Question: I new to SSRS, need to develop SSRS report to show data in horizontal layout inline as shown below is pix and data, Please guide with your help:

'''
ID Type ID
1 Drawings True
2 Shop Drawing False
3 Samples False
4 Specification True
5 Diskettes False
6 CD Disc False
7 Bulletin False
8 Site Instruction False
9 Sketches True
10 Submittal False
11 Product Literature False
12 Other False
'''
Regards
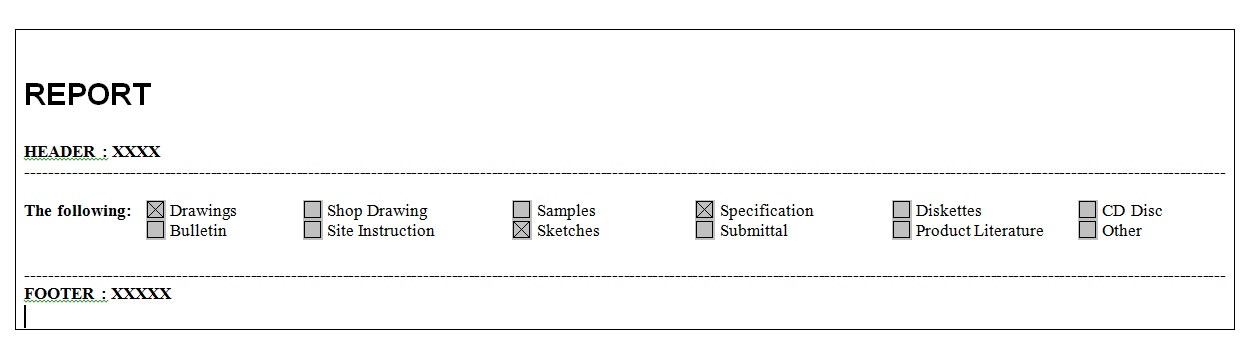
Answer: Here's one approach to consider:
Create a matrix with one Row Group and one Column Group. Remove the row/column header rows and add a new column, so you only have two textboxes in the matrix body:

Set the Row Group expression to:
'''
=Ceiling(RowNumber(Nothing) / 6)
'''
Set the Column Group expression to:
'''
=(RowNumber(Nothing) - 1) Mod 6
'''
This creates artificial groupings that will have six values per row.
I set the first textbox expression to:
'''
=IIf(Fields!Selected.Value = "True", "X", Nothing)
'''
i.e. display 'X' when required. The main textbox is just set to the 'Type' field.
This gives a matrix of values as required:

Obviously the formatting is rough but you can see how it works.
If the value in the dataset is unique and sequential you might be able to use that instead of 'RowNumber()'. Also, this just preserves the Dataset order.
Hopefully this gives you a few ideas.